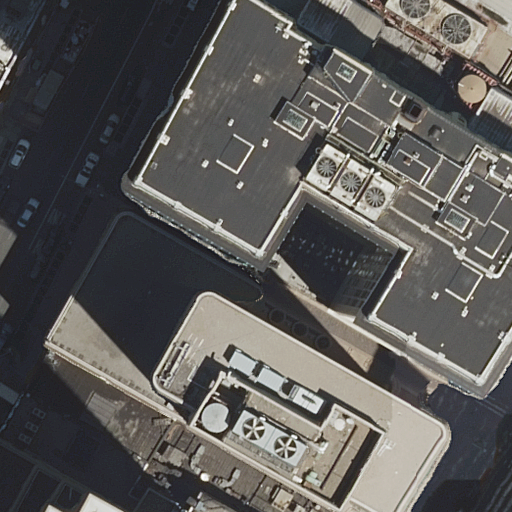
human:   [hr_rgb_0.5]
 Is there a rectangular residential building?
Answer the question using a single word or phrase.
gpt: yes

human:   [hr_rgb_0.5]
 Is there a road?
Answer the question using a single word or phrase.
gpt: yes

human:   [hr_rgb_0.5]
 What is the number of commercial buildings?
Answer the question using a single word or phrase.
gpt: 1

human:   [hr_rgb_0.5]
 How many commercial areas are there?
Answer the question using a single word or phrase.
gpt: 0

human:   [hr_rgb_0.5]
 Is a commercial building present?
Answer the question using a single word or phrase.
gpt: yes

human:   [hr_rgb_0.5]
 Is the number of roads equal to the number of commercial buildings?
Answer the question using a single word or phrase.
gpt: no

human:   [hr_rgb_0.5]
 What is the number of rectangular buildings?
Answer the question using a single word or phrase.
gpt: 3

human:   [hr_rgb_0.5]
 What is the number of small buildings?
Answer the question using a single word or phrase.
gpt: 1

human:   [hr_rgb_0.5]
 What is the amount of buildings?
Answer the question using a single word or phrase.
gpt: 6

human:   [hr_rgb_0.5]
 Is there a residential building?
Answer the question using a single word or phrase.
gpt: yes

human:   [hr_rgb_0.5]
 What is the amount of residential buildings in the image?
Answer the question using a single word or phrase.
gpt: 3

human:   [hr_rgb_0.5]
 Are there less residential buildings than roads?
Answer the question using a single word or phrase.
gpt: yes

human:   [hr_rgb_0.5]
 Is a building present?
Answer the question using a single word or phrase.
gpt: yes

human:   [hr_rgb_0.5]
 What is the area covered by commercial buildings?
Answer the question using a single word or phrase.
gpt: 218m2

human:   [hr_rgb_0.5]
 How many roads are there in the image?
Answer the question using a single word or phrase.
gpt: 5

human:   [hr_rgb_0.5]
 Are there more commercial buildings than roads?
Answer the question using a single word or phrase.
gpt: no

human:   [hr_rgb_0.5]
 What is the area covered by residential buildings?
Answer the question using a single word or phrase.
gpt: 1648m2

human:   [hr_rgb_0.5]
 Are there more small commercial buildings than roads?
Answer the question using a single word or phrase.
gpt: no

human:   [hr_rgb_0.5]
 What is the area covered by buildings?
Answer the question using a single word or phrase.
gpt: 3815m2

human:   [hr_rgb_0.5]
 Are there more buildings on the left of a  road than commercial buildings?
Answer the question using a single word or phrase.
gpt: yes

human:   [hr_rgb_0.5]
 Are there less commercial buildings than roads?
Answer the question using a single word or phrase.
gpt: yes

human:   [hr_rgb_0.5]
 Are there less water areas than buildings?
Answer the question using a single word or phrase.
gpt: yes

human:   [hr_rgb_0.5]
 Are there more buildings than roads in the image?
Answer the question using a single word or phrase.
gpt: yes

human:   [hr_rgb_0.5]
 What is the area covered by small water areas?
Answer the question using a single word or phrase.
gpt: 0m2

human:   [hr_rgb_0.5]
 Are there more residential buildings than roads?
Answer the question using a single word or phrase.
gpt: no

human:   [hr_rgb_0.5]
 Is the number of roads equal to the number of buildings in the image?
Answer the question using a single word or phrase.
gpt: no

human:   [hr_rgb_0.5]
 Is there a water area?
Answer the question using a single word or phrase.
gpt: no

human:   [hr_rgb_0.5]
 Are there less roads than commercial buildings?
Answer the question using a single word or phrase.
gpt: no

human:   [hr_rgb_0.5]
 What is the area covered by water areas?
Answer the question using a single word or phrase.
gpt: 0m2

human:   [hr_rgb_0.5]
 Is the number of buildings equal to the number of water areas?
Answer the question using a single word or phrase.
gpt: no

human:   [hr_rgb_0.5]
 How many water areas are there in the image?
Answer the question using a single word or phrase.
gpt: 0

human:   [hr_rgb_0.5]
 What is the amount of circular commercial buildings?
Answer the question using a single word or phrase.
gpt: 0

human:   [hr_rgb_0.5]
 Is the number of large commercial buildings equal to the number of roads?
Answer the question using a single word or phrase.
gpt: no

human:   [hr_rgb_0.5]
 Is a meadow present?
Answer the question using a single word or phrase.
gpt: no

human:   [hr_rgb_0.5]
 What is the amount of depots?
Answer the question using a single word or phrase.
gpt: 0

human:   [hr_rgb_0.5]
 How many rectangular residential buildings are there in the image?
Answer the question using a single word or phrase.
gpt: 1

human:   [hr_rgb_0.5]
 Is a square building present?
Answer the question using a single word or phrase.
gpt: no

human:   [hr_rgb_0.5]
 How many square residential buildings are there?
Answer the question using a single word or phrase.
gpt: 0

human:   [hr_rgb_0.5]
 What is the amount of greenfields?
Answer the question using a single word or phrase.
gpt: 0

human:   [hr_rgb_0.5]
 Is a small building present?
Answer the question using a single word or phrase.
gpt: yes

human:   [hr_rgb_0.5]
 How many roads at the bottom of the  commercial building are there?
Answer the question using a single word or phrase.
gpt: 0

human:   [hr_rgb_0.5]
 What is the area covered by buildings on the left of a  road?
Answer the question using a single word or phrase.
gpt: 2557m2

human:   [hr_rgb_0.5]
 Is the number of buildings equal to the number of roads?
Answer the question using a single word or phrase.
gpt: no

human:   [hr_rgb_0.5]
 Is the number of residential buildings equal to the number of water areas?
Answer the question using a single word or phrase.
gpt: no

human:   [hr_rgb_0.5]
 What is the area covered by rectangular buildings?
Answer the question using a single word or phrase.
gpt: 540m2

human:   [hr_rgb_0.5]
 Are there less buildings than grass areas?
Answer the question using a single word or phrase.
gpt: no

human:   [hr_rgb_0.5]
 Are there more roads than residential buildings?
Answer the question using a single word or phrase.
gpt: yes

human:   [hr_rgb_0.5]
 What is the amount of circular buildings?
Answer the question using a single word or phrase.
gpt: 0

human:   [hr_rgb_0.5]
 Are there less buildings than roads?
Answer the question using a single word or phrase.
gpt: no

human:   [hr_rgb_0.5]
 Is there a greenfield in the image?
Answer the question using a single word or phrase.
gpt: no

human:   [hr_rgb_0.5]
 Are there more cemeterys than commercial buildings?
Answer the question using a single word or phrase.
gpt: no

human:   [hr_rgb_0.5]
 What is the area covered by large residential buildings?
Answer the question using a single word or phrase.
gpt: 939m2

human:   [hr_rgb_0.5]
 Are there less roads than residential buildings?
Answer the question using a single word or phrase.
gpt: no

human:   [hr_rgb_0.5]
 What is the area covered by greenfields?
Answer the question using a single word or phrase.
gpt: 0m2

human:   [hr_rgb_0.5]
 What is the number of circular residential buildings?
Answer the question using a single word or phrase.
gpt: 0

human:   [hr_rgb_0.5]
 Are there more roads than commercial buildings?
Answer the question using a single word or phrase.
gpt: yes

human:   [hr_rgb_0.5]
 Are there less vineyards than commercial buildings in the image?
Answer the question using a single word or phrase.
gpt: yes

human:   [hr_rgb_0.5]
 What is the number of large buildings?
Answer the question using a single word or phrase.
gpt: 2

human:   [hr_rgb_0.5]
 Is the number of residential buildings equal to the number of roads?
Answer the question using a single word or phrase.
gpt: no

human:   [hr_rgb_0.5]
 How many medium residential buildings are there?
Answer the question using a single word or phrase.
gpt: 2

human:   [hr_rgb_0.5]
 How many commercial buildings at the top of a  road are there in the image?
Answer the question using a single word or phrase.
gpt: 0

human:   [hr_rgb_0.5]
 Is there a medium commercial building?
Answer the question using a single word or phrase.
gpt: yes

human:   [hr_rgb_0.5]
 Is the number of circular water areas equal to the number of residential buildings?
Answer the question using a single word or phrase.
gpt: no

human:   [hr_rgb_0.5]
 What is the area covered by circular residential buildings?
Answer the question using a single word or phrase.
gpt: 0m2